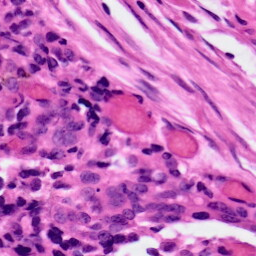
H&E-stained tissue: Ovarian